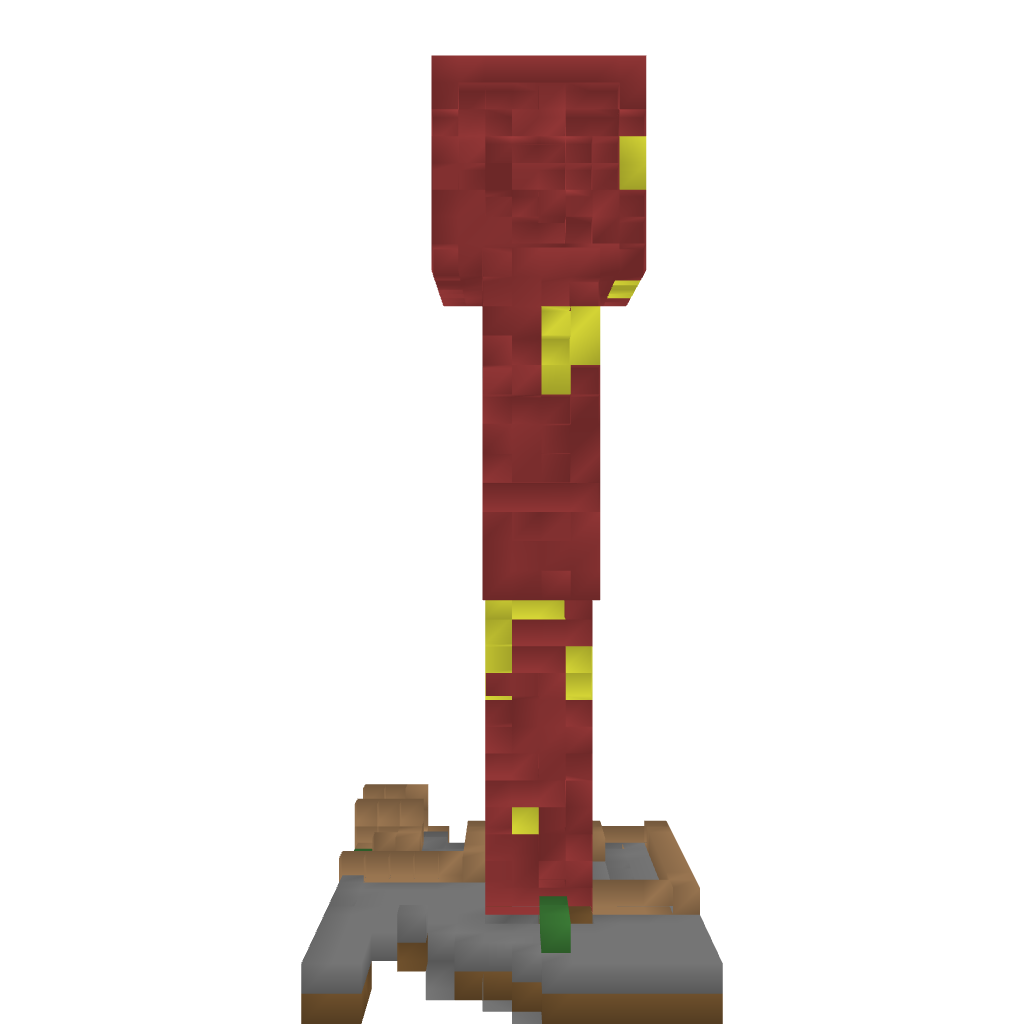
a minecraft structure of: Ironman Statue bad low quality